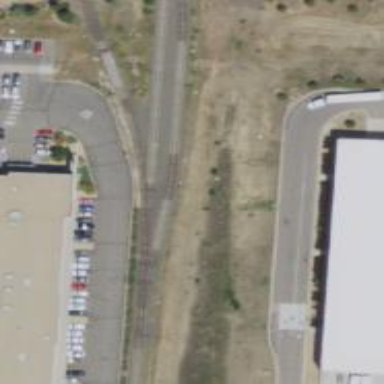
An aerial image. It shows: Railway siding for service.